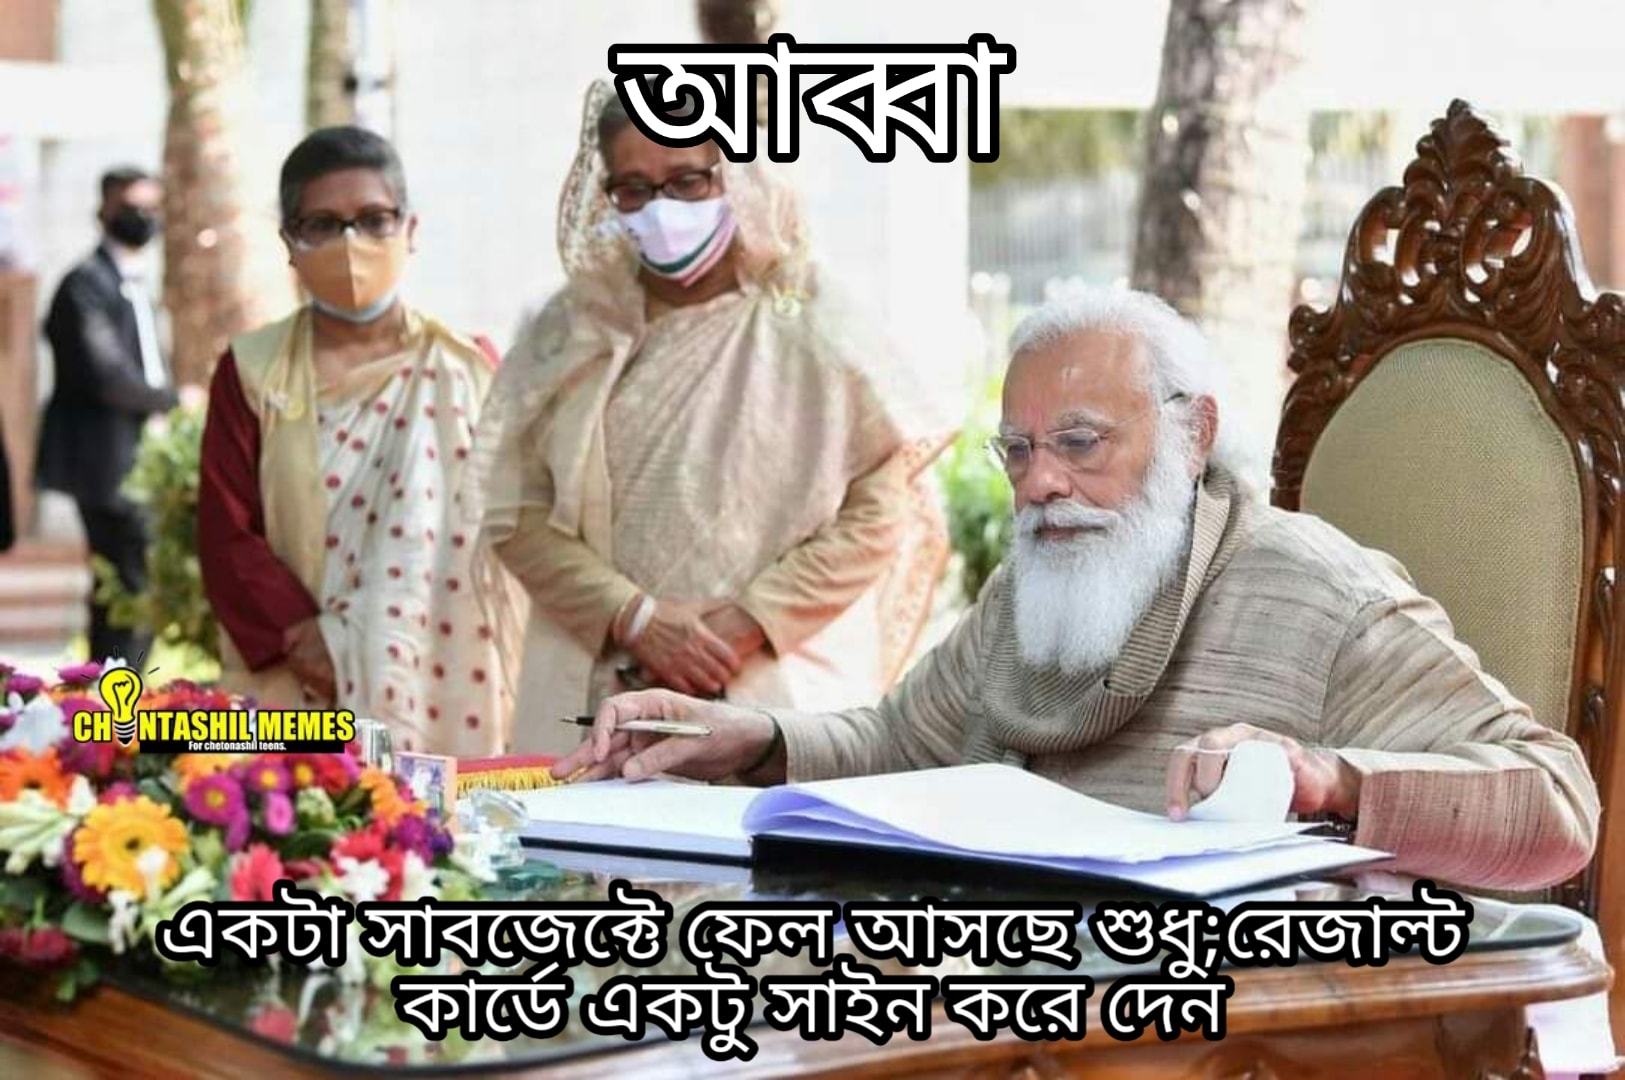
Caption: আব্বা   একটা সাবজেক্টে ফেল আসছে শুধু ; রেজাল্ট কার্ডে একটু সাইন করে দেন
Label: hate